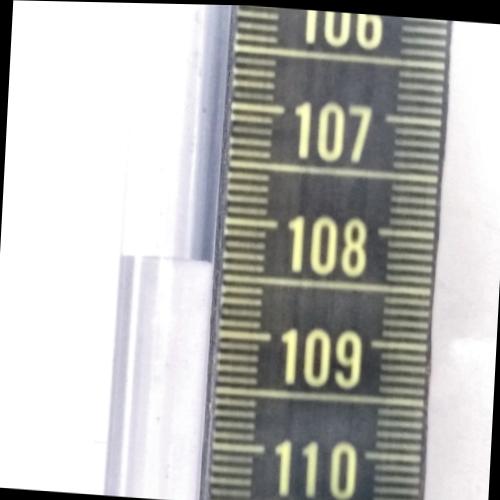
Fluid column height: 108.4 cm